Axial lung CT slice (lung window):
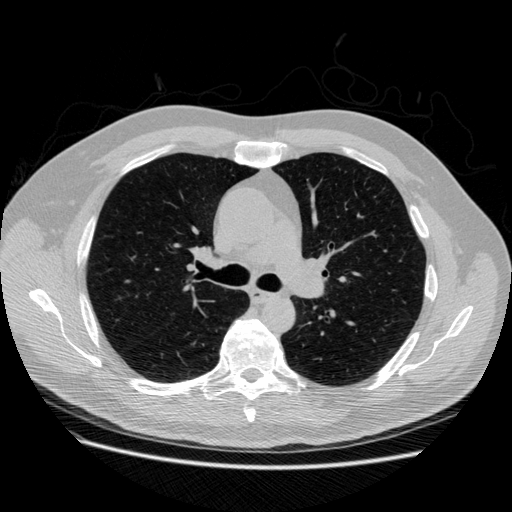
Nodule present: no